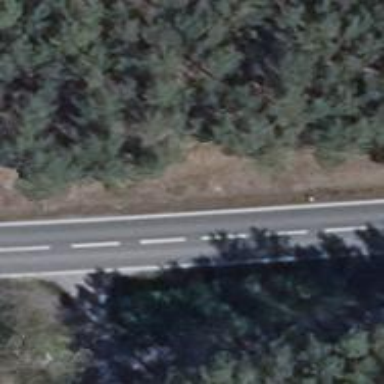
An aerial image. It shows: Secondary road with asphalt surface.